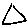
Label: triangle